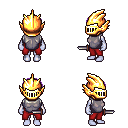
a pixel art fantasy rpg character, female body template, dark elf, purple skin, steel chest armor, red pants, purple plain hairstyle, gold helm, dagger, four views (front, back, left, right), 2x2 character sprite sheet, small pixel art, hard edges, no anti-aliasing